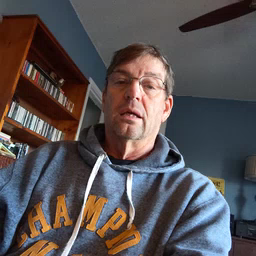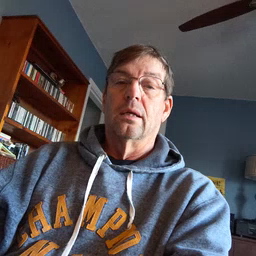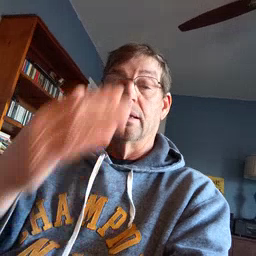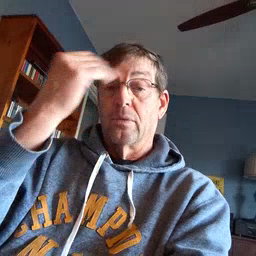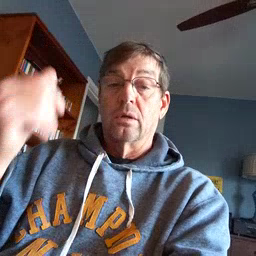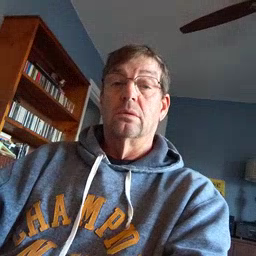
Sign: because